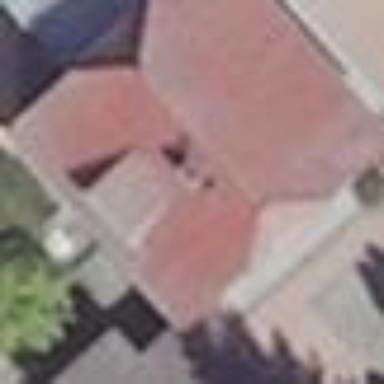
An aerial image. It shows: Detached building.